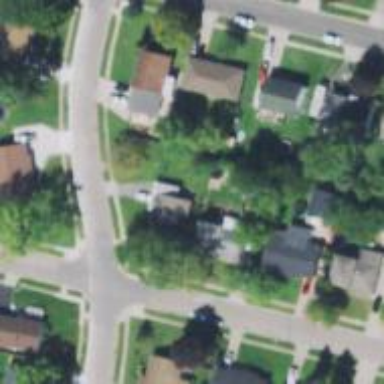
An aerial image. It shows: Neighborhood.